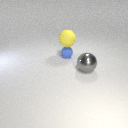
small blue rubber sphere to the left of large gray metal sphere